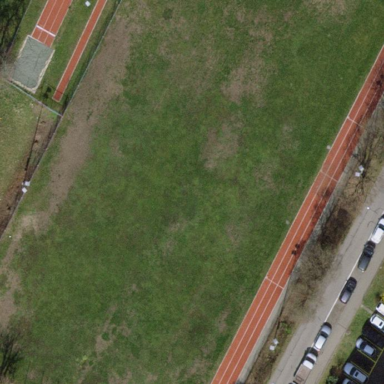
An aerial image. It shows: Grassy athletics pitch for leisure land.